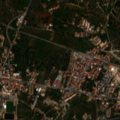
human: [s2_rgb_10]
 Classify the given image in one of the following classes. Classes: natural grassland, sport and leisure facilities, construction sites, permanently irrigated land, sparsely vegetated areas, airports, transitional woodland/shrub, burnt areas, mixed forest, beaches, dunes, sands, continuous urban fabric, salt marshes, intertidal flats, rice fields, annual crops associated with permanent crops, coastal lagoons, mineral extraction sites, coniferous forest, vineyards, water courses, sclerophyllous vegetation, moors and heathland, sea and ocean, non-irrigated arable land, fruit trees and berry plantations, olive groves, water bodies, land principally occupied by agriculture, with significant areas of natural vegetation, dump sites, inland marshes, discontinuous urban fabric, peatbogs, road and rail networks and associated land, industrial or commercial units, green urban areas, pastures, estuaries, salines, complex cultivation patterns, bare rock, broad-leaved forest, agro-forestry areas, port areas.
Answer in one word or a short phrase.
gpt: discontinuous urban fabric, annual crops associated with permanent crops